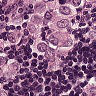
Metastatic tissue present: yes